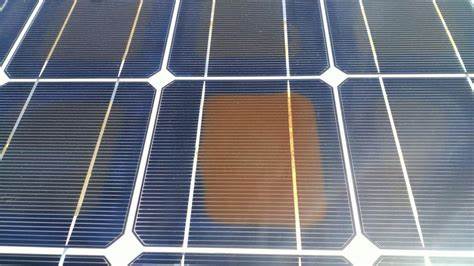
Label: Electrical-damage